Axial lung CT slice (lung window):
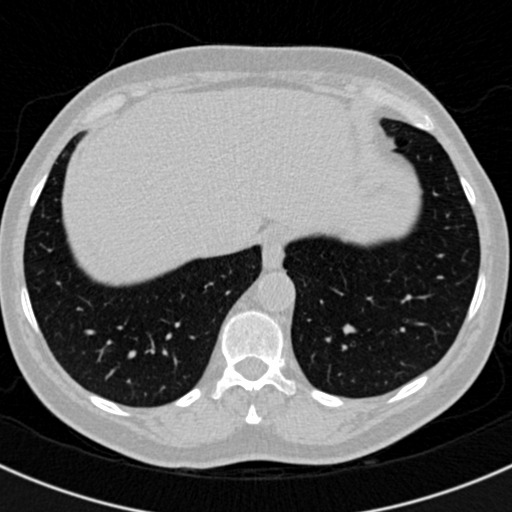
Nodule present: no